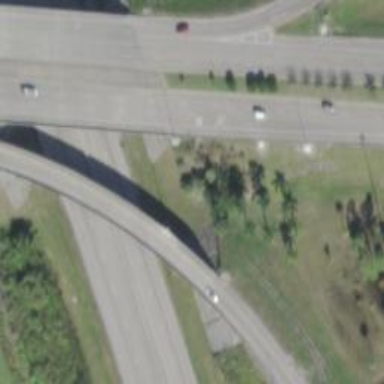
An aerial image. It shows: Bridge on motorway link.